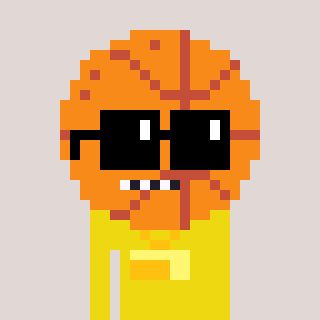
a pixel art character with square black sunglasses, a basketball-shaped head and a yellow-colored body on a warm background